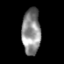
Tissue: prostate
Cell type: T cells
Senescence score: 0.7398
Nuclear area (px): 835
Mean DAPI intensity: 139.231